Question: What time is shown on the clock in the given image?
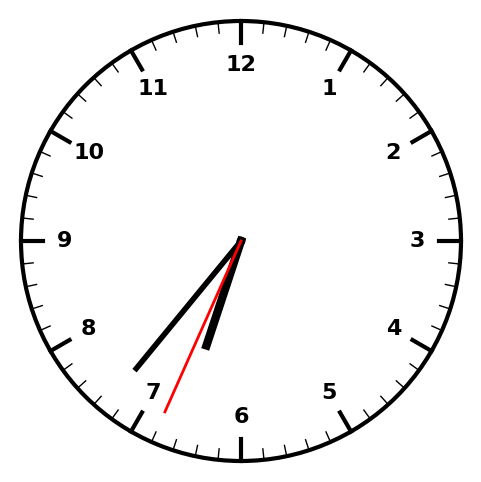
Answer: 06:36:34